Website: crate-barrel
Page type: billing-address
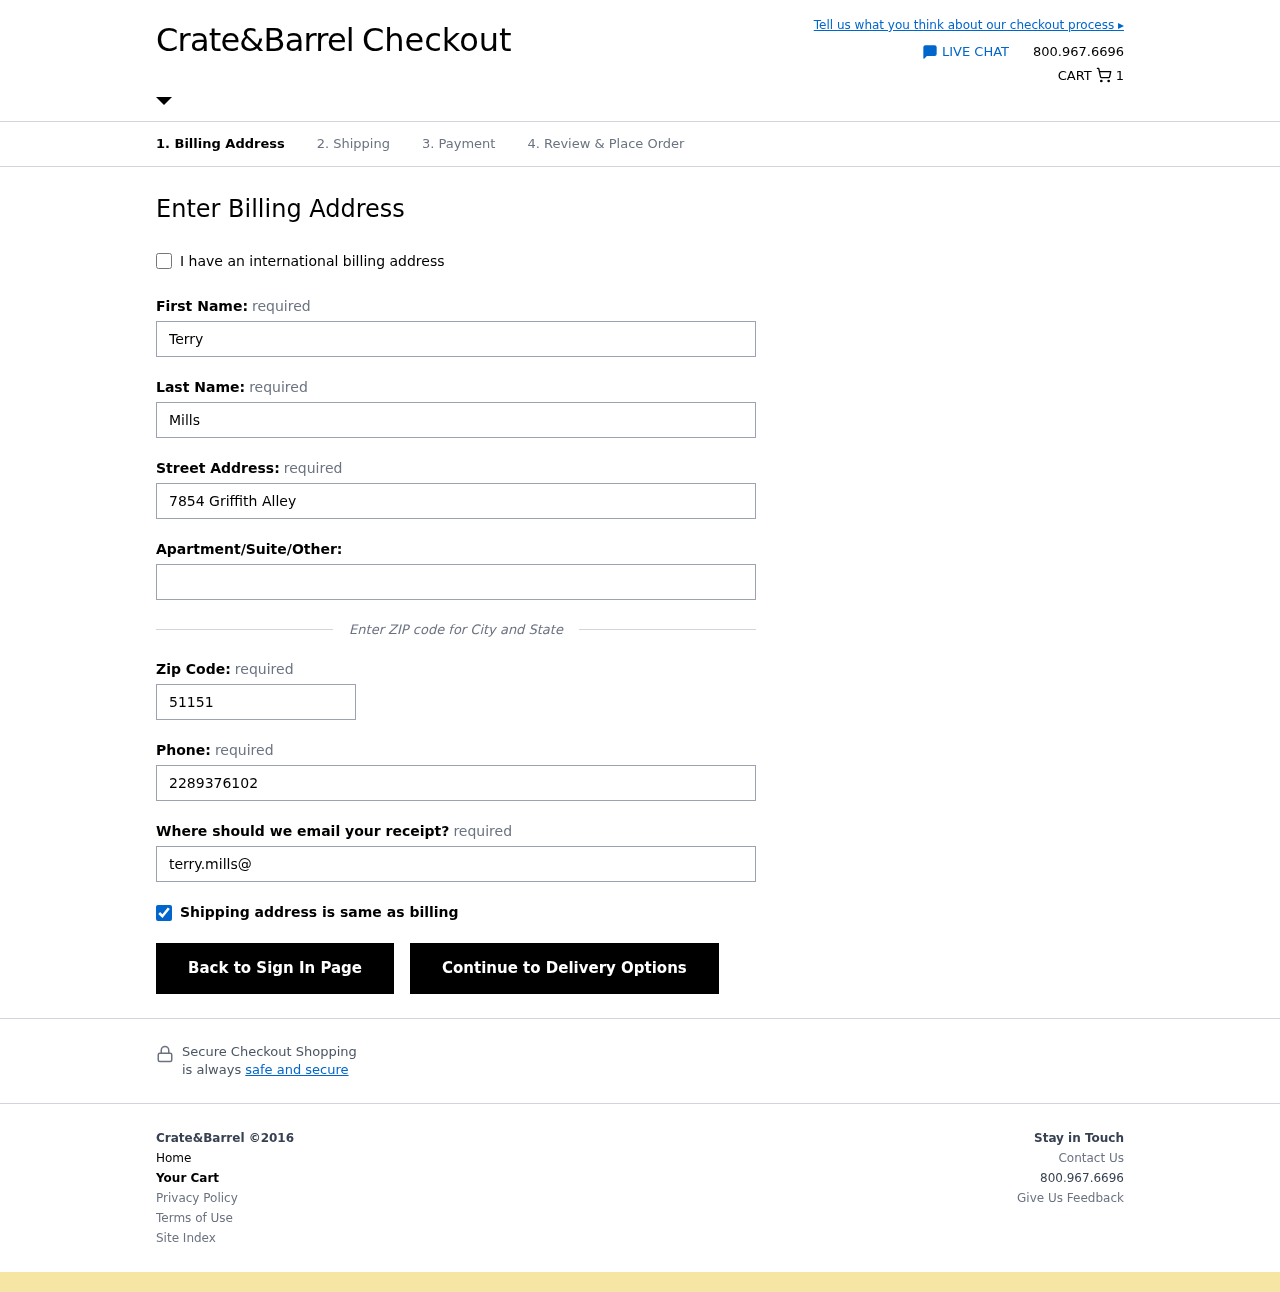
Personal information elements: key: PII_EMAIL
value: terry.mills@yahoo.com
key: PII_FIRSTNAME
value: Terry
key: PII_LASTNAME
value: Mills
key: PII_PHONE
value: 2289376102
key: PII_POSTCODE
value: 51151
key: PII_STREET
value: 7854 Griffith Alley
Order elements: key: ORDER_NUM_ITEMS
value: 1